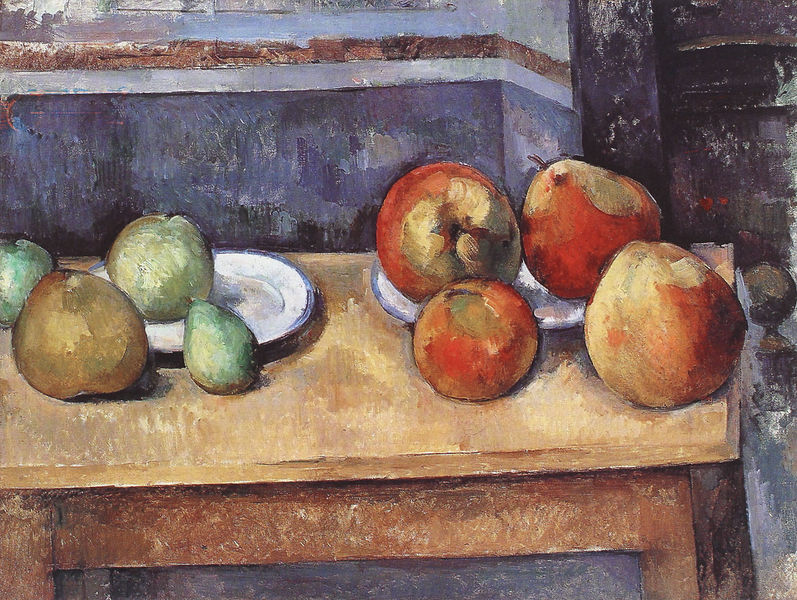
Titel: Stilleben: Äpfel und Birnen
Künstler: Paul Cézanne
Institution: New York, The Metropolitan Museum of  Art
Schlagwörter: blau, gemälde, schatten, weiß, grün, braun, holz, licht, tisch, obst, rot, wand, teller, tischbein, öl, früchte, keramik, stillleben, äpfel, ecke, mauer, farbe, stiel, birnen, porzellan